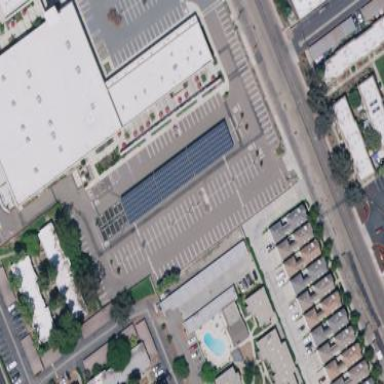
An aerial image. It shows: Solar photovoltaic panel generator located on building's roof.